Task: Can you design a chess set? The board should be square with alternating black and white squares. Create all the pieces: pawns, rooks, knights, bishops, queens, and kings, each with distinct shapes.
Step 3773:
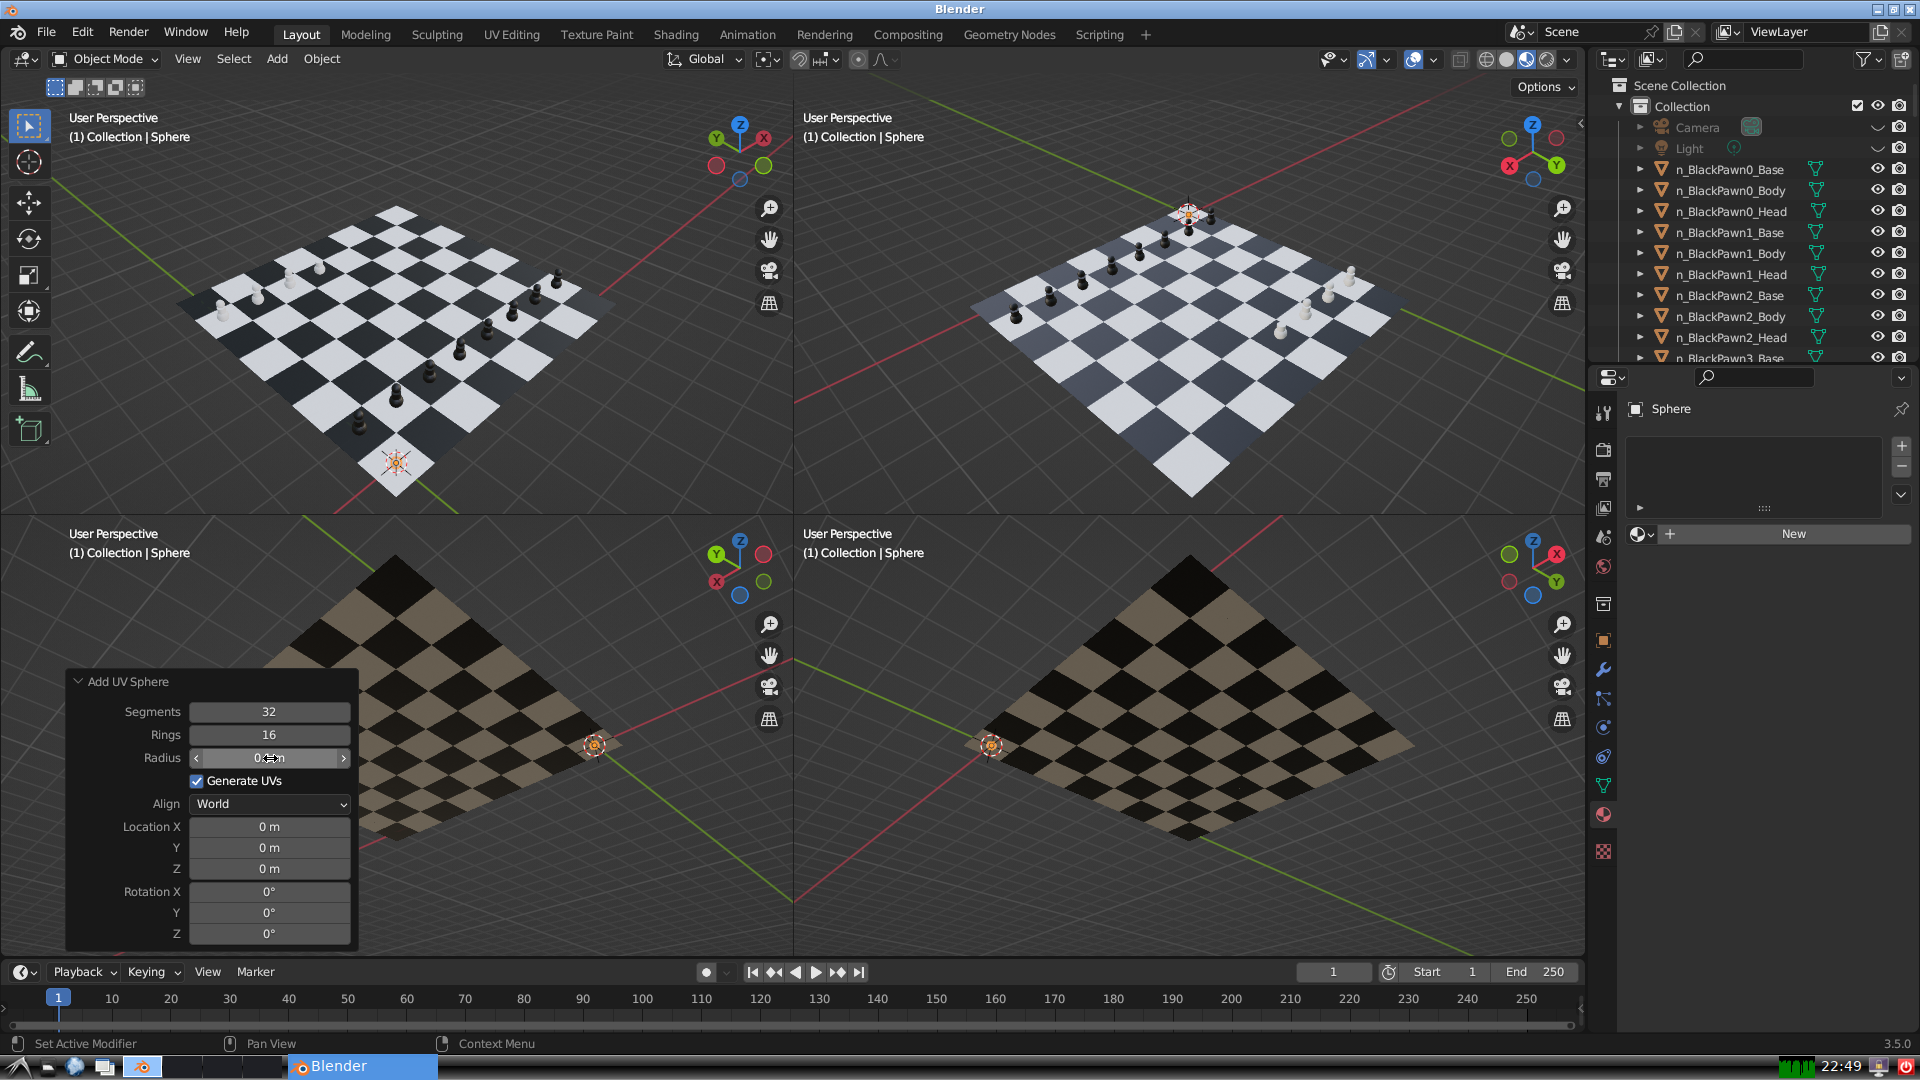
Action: {"mouse_move": [960, 540]}